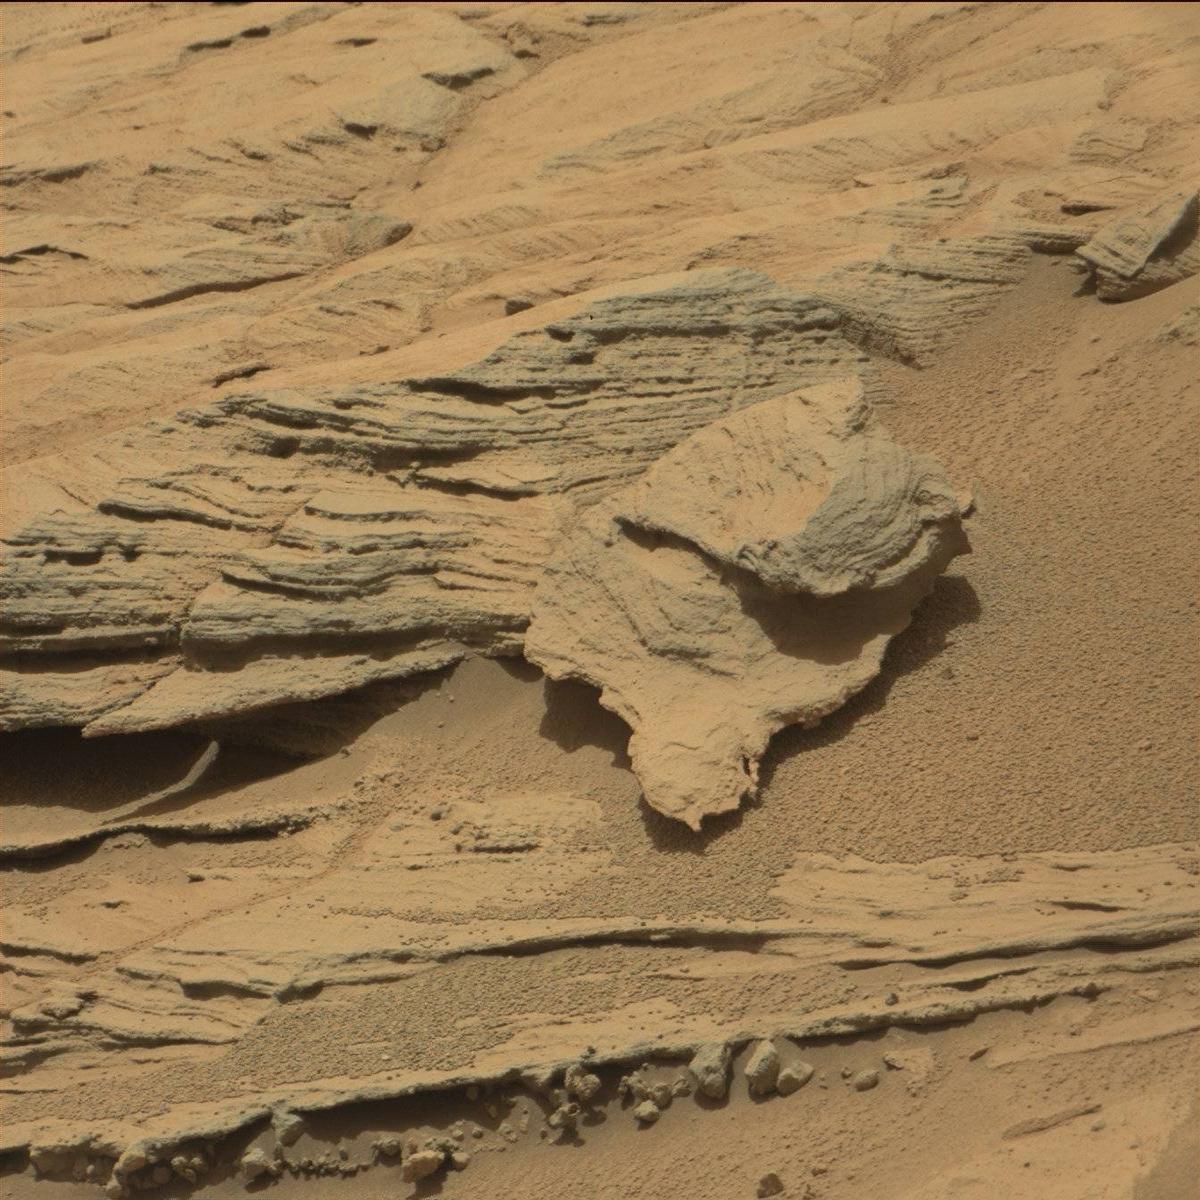
Terrain classes present: Bedrock, Sand / Soil